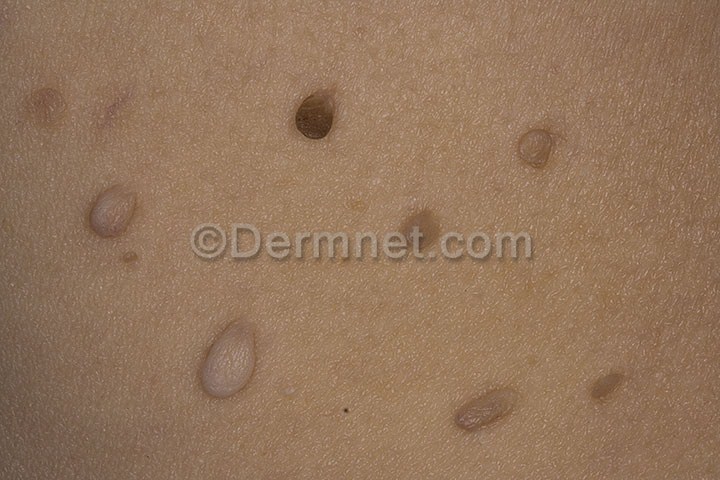
Disease: Seborrheic Keratoses and other Benign Tumors